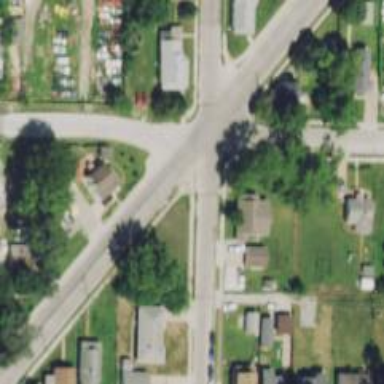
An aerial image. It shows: Road with stop sign.